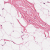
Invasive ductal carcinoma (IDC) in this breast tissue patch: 0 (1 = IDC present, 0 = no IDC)